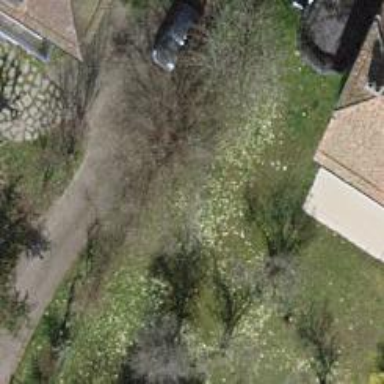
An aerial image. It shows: Deciduous broadleaved tree in garden.